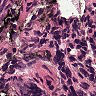
Metastatic tissue present: no